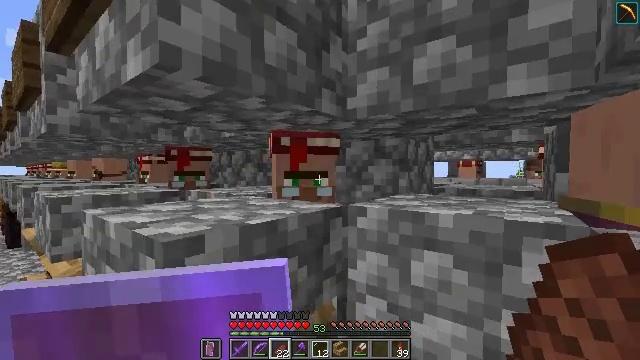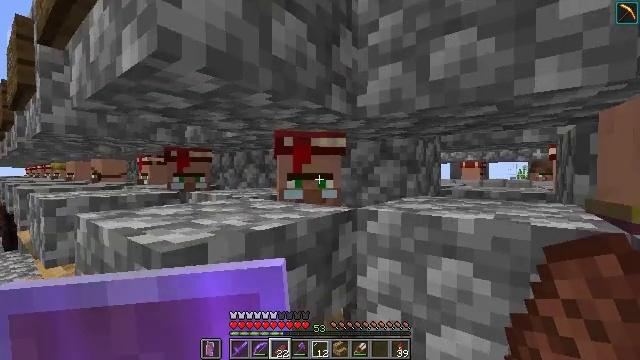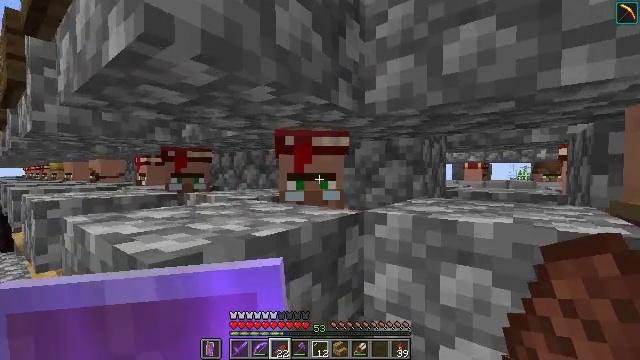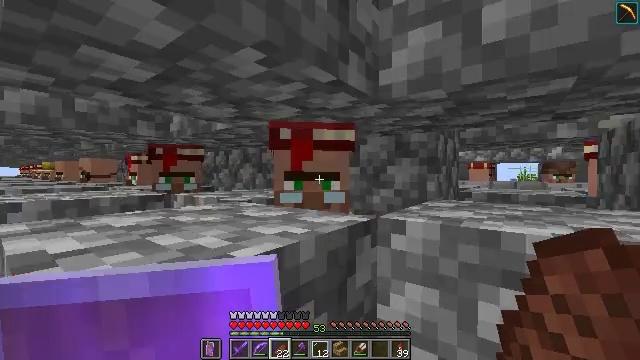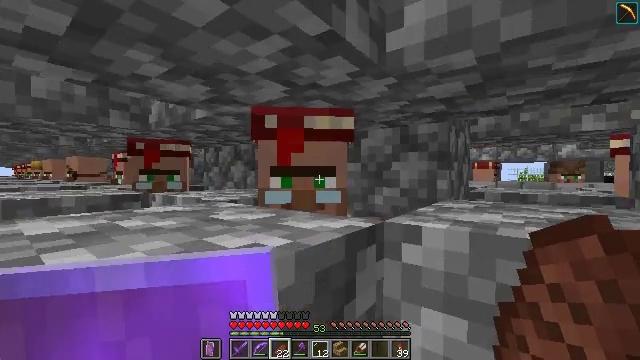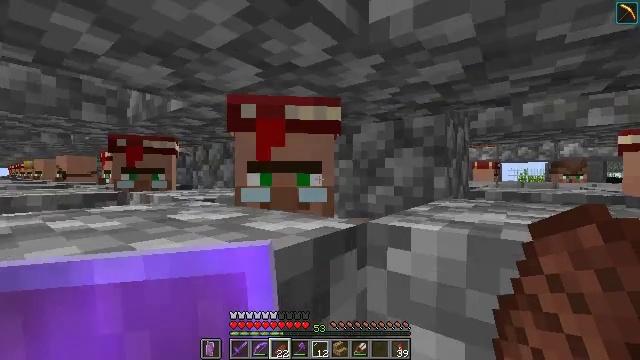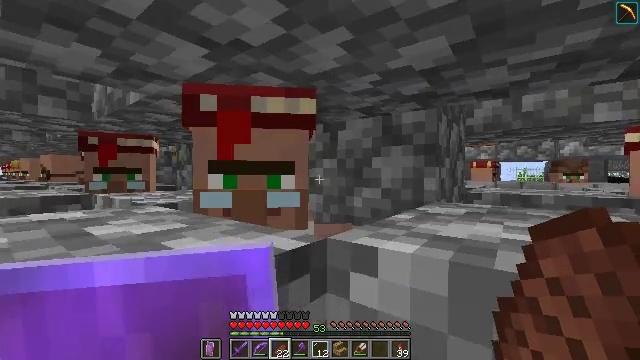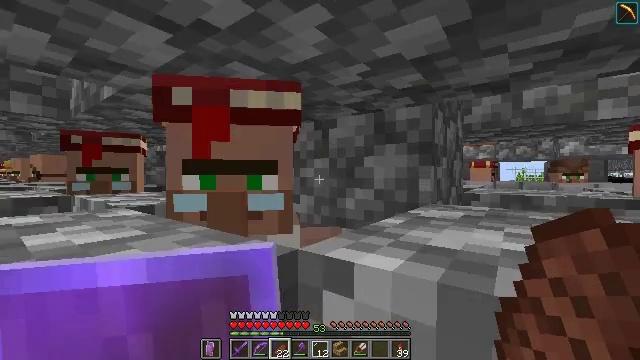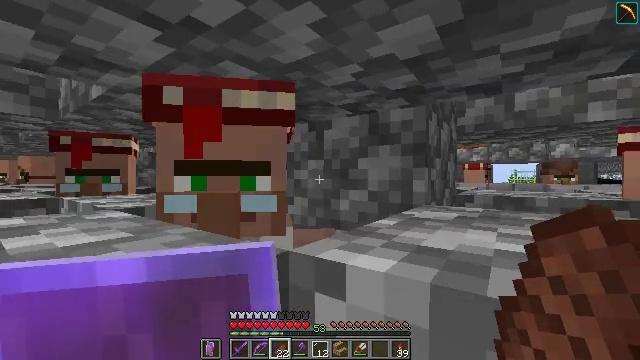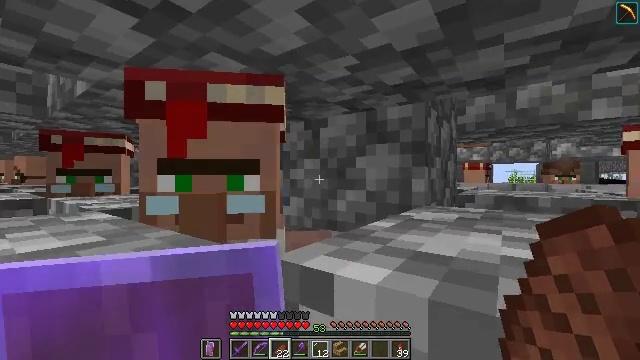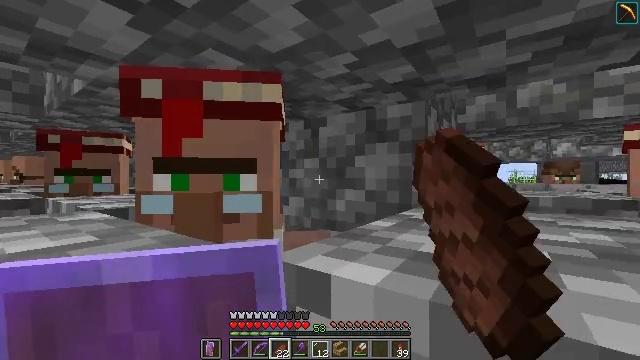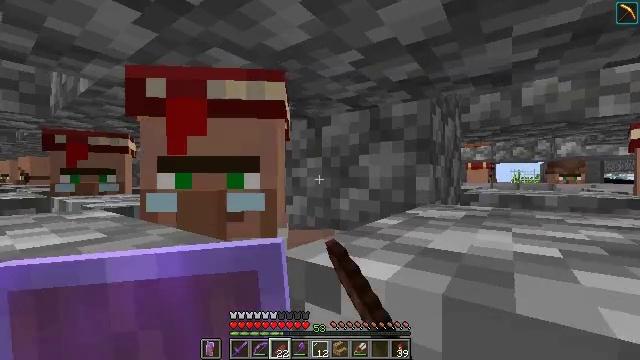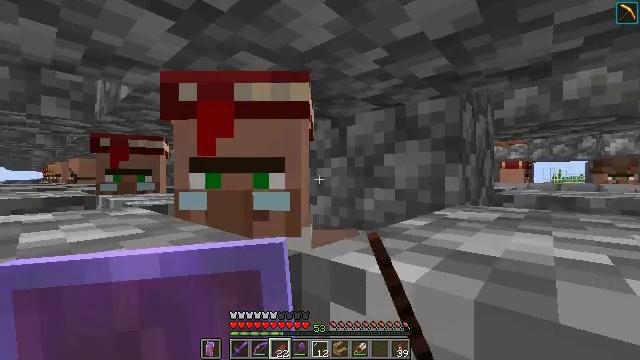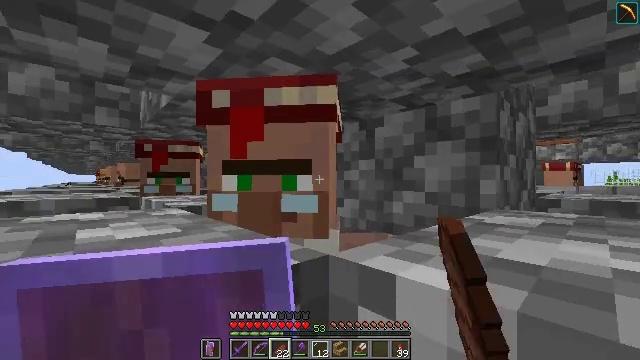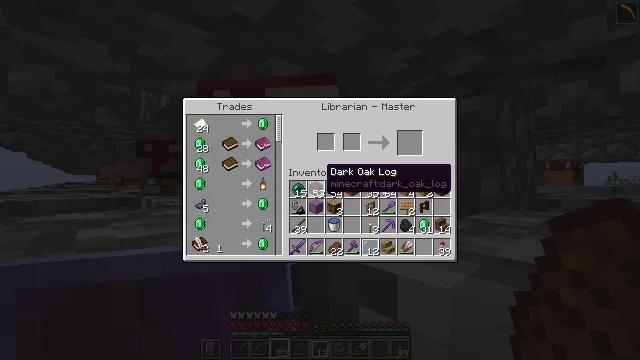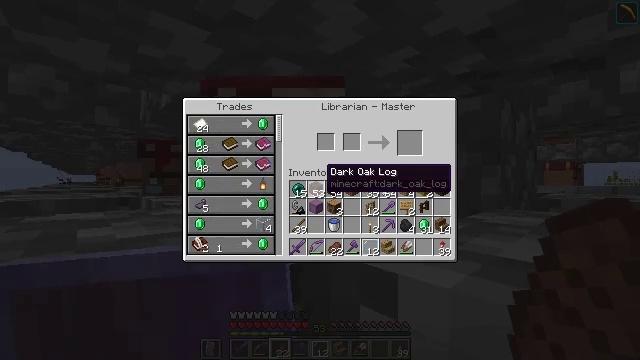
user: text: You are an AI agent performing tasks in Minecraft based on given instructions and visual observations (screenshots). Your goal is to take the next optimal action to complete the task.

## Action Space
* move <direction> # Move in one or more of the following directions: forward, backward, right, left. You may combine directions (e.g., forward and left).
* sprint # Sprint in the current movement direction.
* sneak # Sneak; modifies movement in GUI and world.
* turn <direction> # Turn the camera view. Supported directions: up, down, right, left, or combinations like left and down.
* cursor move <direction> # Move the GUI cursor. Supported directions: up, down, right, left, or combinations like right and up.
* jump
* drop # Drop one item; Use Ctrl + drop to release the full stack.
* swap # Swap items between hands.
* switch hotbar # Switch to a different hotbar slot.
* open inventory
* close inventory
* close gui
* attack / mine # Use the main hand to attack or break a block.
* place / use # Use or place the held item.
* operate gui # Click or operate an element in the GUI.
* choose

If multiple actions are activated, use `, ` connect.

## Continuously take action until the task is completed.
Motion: motion action
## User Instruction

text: craft item air
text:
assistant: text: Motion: move forward
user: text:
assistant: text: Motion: move forward
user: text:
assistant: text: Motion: move forward
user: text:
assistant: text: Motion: move forward
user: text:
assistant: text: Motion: move forward
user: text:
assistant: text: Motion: move forward
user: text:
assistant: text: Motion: no_op
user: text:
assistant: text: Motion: turn right
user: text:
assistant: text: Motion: use / place
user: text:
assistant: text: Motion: use / place
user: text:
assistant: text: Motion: use / place
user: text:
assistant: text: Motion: turn left, use / place
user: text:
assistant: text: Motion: turn left
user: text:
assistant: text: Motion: no_op
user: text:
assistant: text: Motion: no_op
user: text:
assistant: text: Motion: no_op
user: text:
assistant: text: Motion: no_op
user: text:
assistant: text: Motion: no_op
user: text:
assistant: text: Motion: no_op
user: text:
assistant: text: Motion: no_op
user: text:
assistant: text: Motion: no_op
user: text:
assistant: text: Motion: no_op
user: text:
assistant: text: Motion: no_op
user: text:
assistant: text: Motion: turn left
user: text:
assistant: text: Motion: no_op
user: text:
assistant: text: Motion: no_op
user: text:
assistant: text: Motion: no_op
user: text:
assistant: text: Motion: no_op
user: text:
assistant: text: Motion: no_op
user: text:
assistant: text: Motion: turn left